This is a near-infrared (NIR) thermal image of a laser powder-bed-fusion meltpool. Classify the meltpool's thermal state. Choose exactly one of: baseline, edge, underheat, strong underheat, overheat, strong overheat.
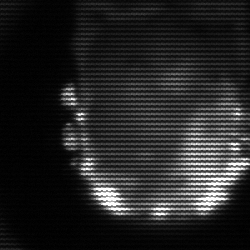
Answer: baseline